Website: home-depot
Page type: billing-address
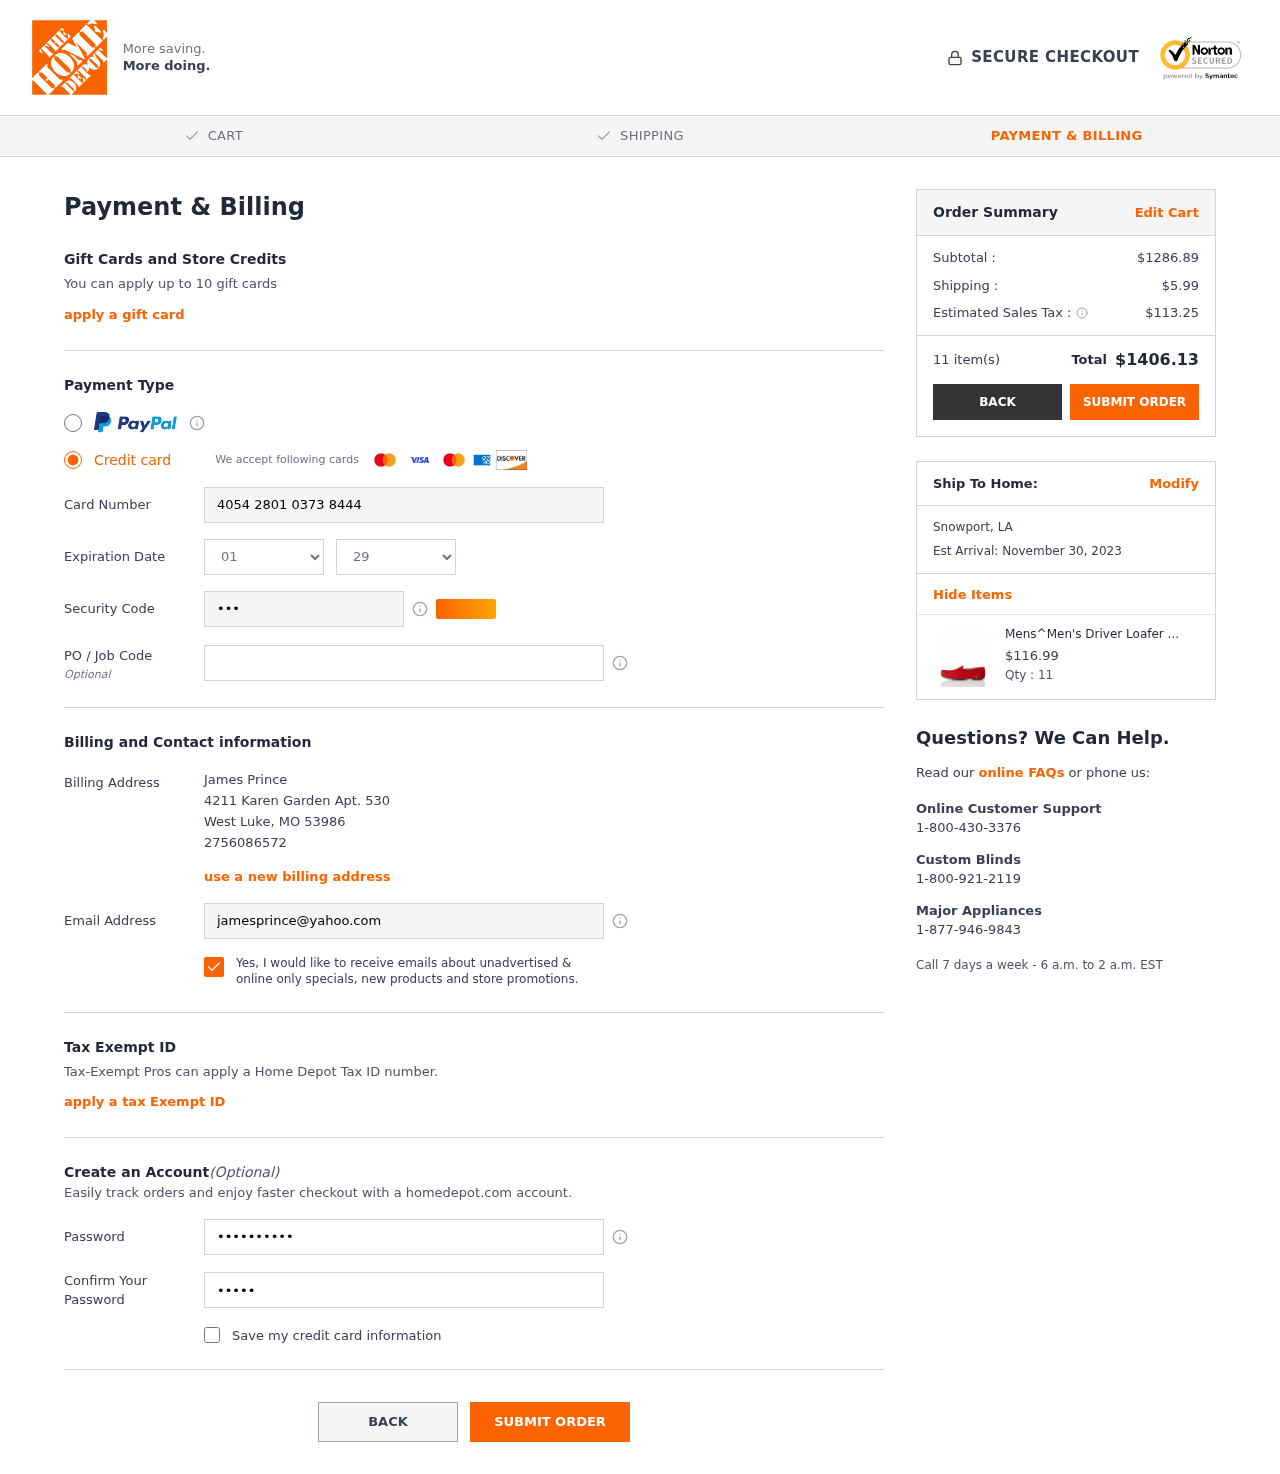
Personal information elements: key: PII_CARD_CVV
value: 313
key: PII_CARD_EXPIRY_MONTH
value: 01
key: PII_CARD_EXPIRY_YEAR
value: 29
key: PII_CARD_NUMBER
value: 4054 2801 0373 8444
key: PII_CITY
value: West Luke
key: PII_CITY2
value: Snowport
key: PII_EMAIL
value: jamesprince@yahoo.com
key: PII_FULLNAME
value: James Prince
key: PII_PHONE
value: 2756086572
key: PII_POSTCODE
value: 53986
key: PII_STATE_ABBR
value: MO
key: PII_STATE_ABBR2
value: LA
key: PII_STREET
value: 4211 Karen Garden Apt. 530
Product elements: key: PRODUCT1_NAME
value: Mens^Men's Driver Loafer Moccasin, Red Suede, 8 US
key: PRODUCT1_PRICE
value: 116.99
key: PRODUCT1_QUANTITY
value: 11
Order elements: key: ORDER_SUBTOTAL
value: $1286.89
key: ORDER_SHIPPING_COST
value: $5.99
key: ORDER_TAX
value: $113.25
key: ORDER_NUM_ITEMS
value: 11 item(s)
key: ORDER_TOTAL
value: $1406.13
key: ORDER_DELIVERY_DATE
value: Est Arrival: November 30, 2023